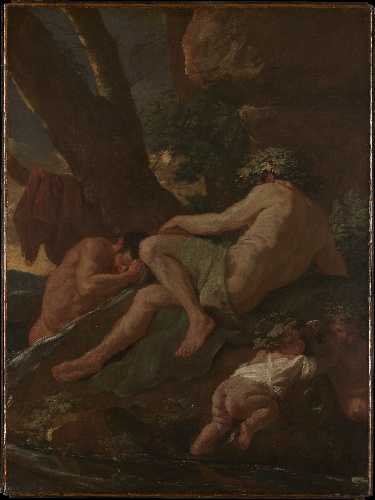
Title: Midas Washing at the Source of the Pactolus
Artist: Nicolas Poussin
Artist bio: French, Les Andelys 1594–1665 Rome
Date: ca. 1627
Object type: Painting
Classification: Paintings
Medium: Oil on canvas
Dimensions: 38 3/8 x 28 5/8 in. (97.5 x 72.7 cm)
Department: European Paintings
Credit line: Purchase, 1871
Accession year: 1871
Repository: Metropolitan Museum of Art, New York, NY
Tags: Children|Men|Midas|Rivers